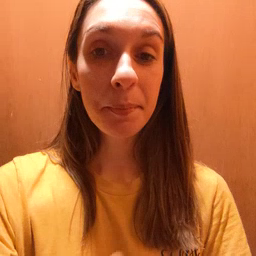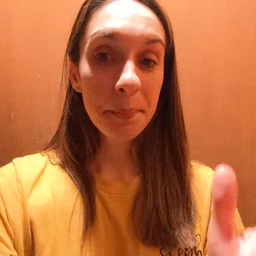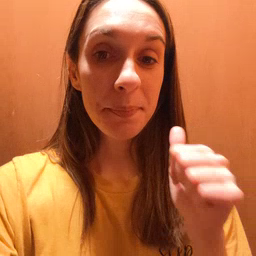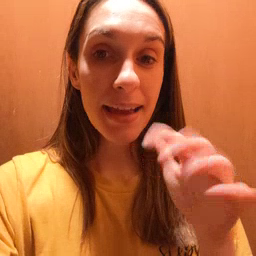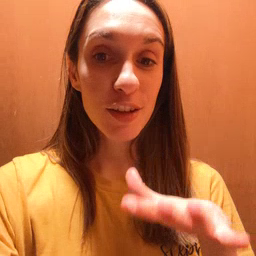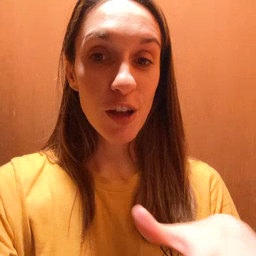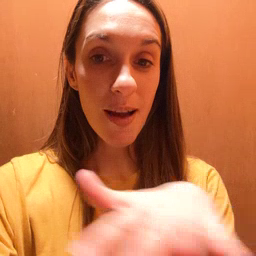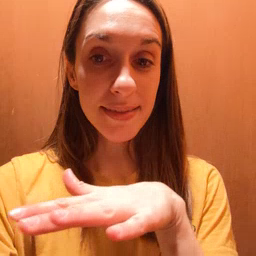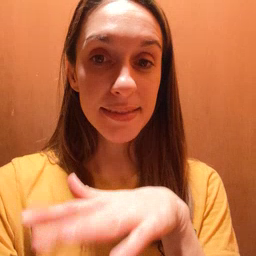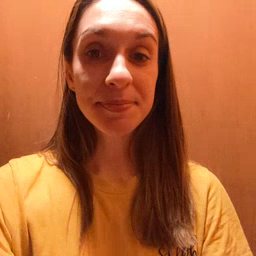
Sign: backyard